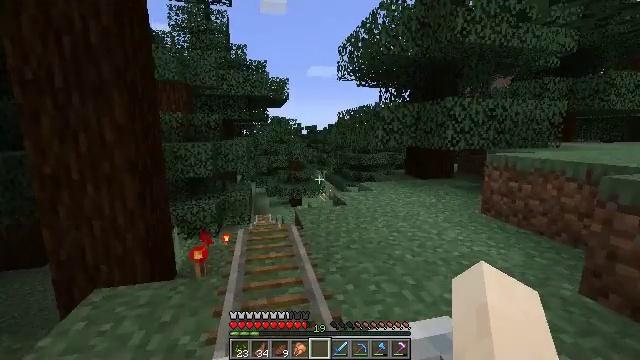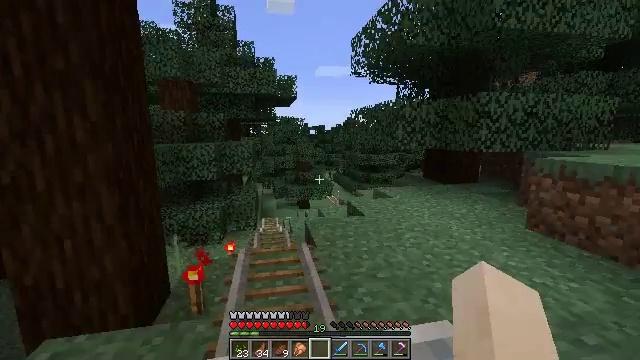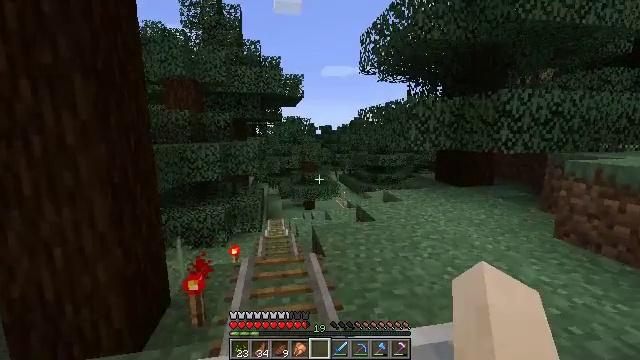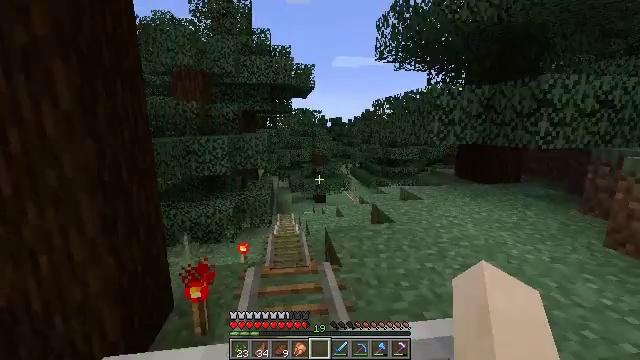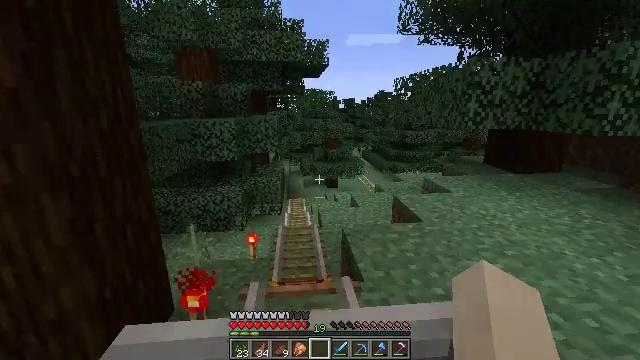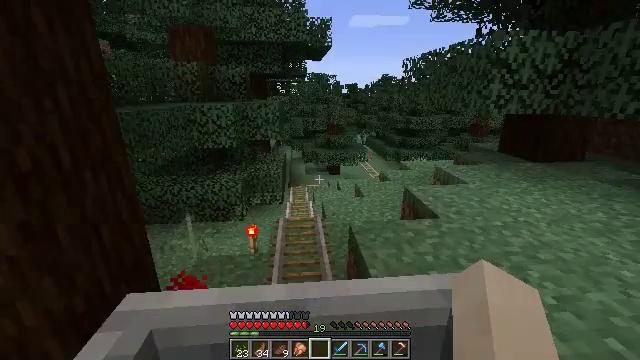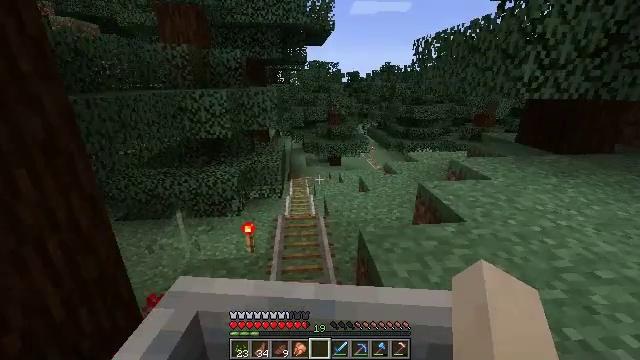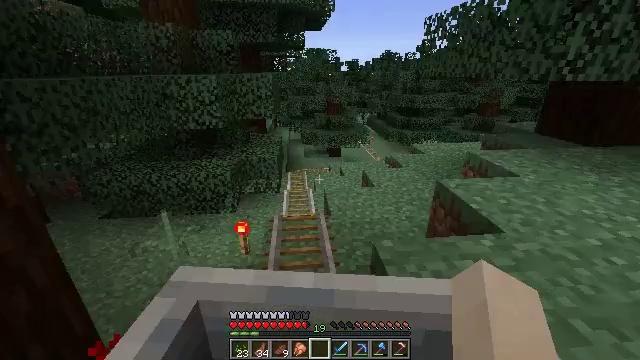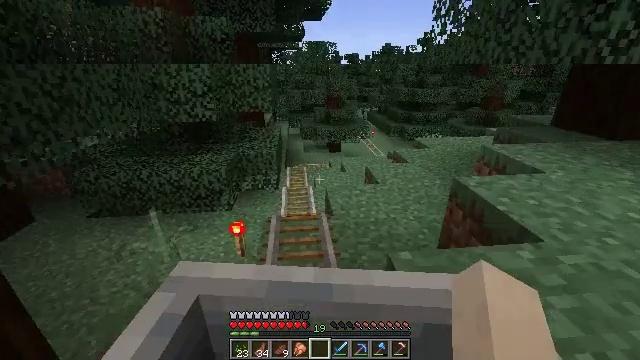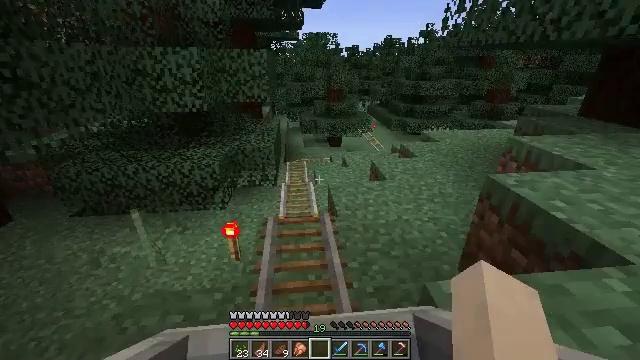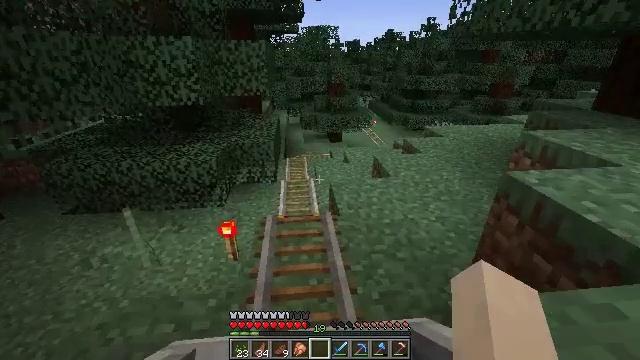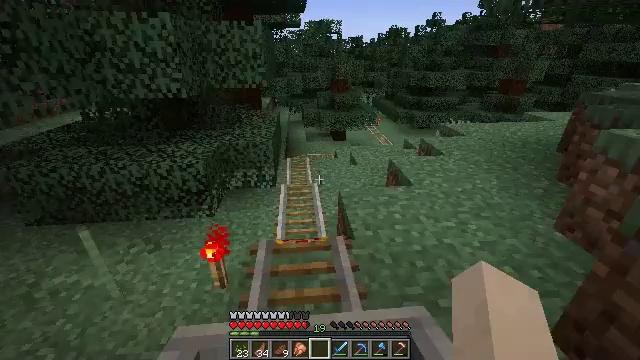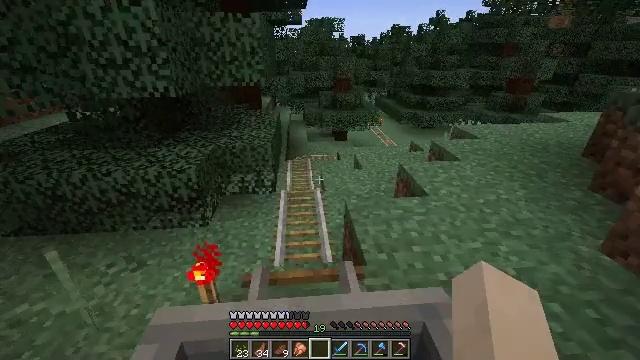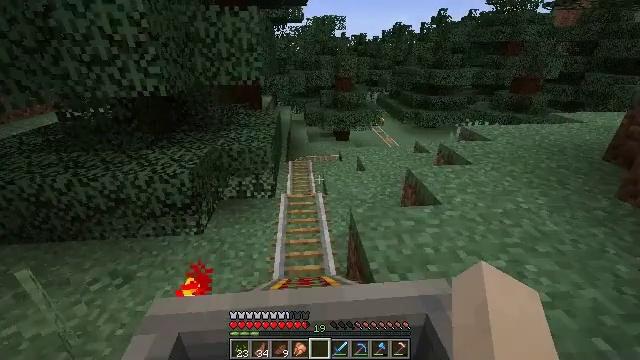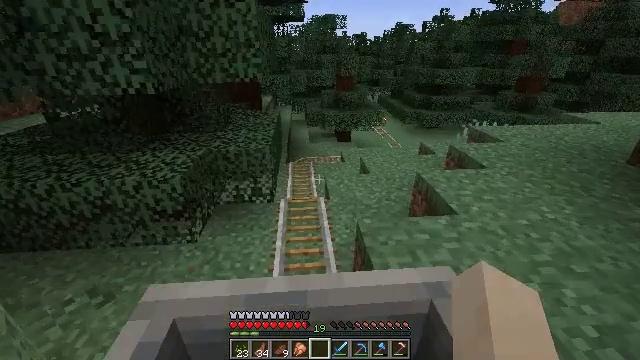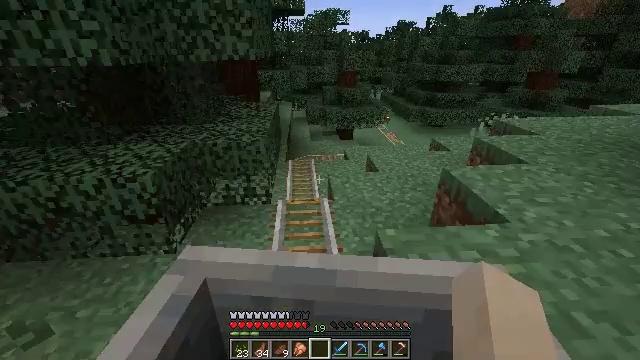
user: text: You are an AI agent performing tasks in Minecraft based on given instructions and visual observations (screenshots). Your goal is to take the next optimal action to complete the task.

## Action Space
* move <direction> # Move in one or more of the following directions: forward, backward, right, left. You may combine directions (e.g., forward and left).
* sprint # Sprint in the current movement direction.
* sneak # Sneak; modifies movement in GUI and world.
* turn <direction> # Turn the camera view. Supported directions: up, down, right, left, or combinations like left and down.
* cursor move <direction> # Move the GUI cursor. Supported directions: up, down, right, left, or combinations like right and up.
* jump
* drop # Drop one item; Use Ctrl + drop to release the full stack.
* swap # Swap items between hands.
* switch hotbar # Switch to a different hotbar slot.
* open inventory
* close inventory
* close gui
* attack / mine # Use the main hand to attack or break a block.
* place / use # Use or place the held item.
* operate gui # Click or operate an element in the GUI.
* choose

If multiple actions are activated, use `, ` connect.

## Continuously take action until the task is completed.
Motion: motion action
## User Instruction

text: Get wheat from the farmland.
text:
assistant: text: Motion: turn left
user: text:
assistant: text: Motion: turn left
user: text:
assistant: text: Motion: turn left and down
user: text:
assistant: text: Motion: turn left and down
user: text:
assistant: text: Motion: turn down
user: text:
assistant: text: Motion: turn down
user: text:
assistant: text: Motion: turn down
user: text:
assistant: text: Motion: turn down
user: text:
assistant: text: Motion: turn down
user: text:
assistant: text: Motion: no_op
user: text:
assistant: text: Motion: no_op
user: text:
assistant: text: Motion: no_op
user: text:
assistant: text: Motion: no_op
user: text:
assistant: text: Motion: no_op
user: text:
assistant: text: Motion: no_op
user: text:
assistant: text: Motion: no_op
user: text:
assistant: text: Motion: no_op
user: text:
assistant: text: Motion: no_op
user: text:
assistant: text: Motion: no_op
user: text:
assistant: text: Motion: no_op
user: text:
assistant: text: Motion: no_op
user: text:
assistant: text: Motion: no_op
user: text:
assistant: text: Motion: no_op
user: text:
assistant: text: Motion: no_op
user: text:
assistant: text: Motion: no_op
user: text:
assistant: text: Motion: no_op
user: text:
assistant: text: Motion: no_op
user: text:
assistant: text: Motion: no_op
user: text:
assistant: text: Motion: no_op
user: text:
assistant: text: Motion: turn right